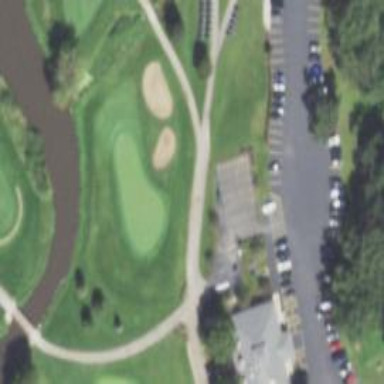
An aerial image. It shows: Golf hole.